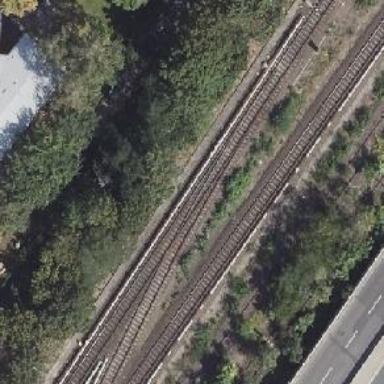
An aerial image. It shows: Railway switch with the turnout on the left side.